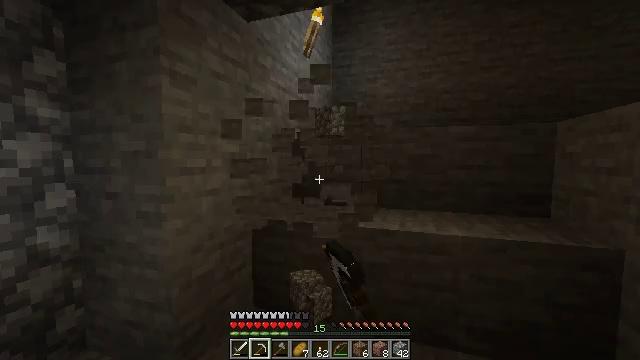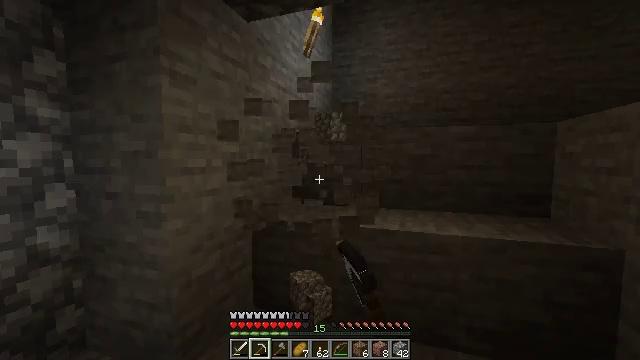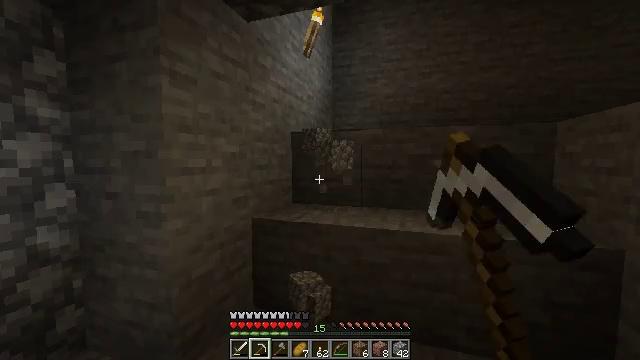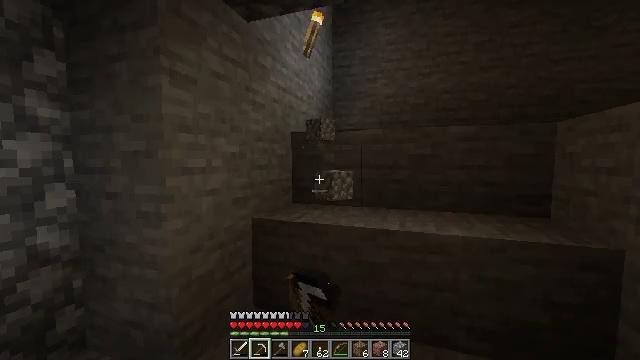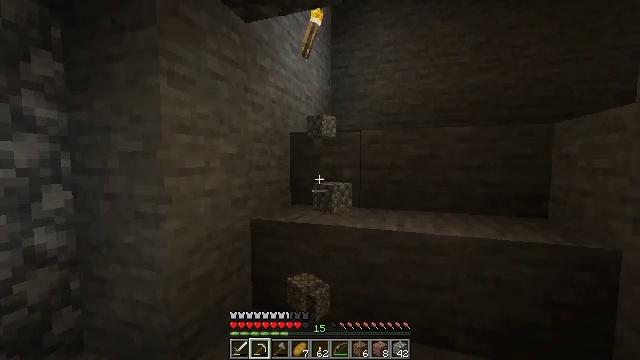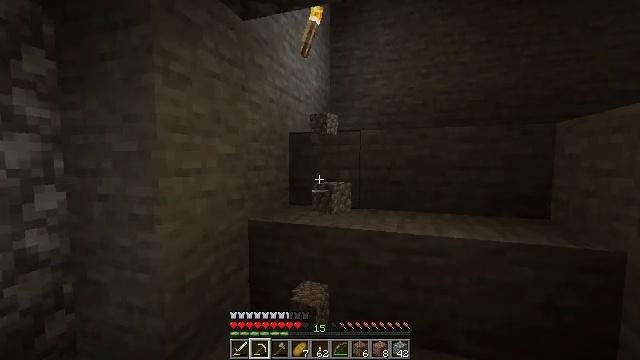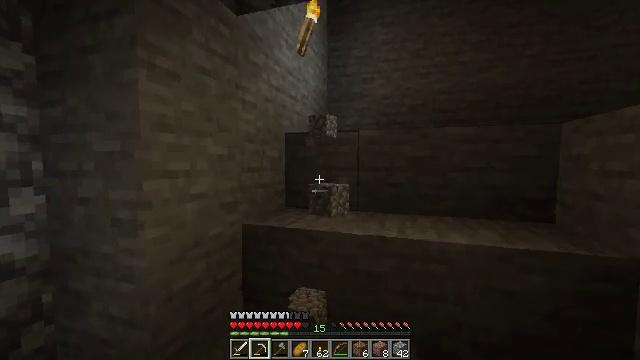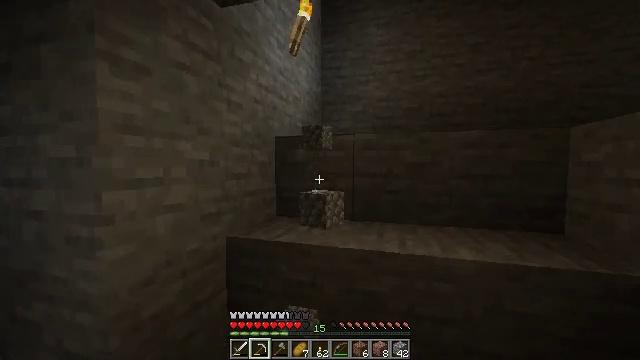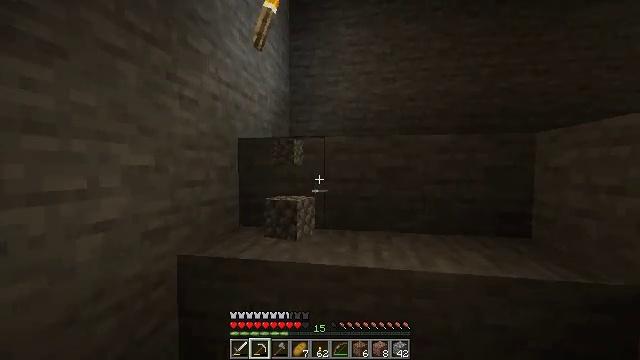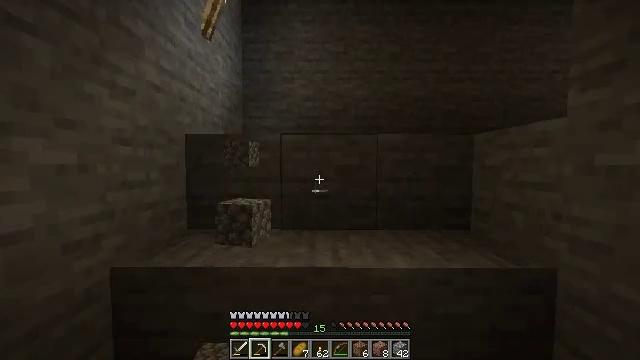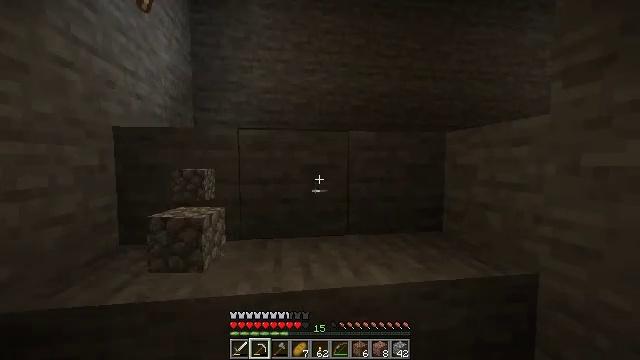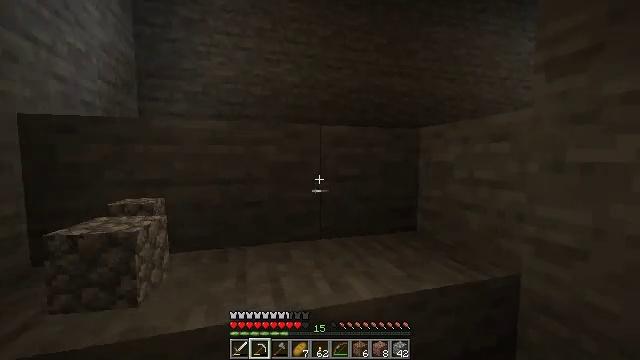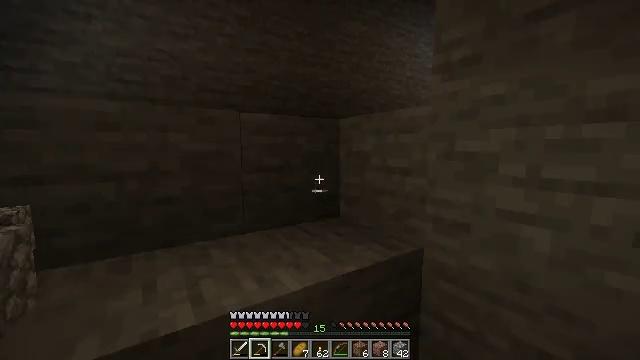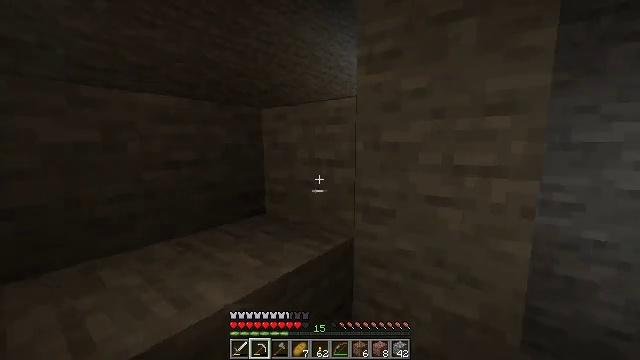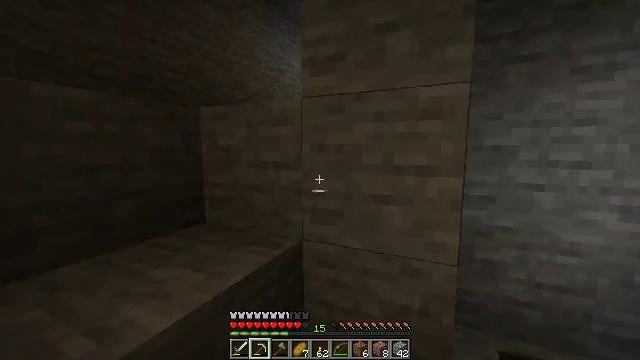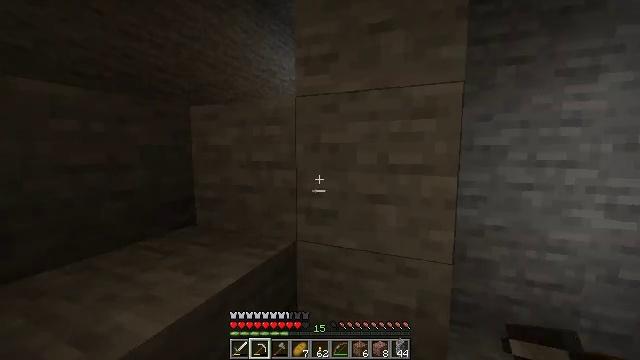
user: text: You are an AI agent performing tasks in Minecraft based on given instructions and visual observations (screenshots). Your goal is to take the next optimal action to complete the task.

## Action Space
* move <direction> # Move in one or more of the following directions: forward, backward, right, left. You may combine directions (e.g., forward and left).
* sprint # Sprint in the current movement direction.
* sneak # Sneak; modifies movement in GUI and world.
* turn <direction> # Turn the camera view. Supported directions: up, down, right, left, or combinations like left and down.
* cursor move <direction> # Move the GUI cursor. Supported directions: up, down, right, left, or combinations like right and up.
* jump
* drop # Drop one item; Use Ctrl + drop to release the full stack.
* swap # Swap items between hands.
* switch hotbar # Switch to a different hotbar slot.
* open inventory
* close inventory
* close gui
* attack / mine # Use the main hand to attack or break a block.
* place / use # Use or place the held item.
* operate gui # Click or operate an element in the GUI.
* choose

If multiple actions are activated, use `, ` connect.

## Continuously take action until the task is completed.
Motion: motion action
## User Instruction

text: Retrieve oak planks from the wooden block.
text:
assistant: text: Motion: attack / mine
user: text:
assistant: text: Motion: attack / mine
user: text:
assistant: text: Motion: no_op
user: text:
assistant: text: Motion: no_op
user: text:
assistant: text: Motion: move forward
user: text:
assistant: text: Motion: move forward
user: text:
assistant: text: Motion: move forward, turn right and up
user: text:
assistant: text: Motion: move forward, turn right
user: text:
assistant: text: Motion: move forward, turn right
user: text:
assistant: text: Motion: move forward, turn right
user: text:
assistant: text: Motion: move forward, turn right
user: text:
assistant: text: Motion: turn right and down
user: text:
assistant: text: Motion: turn right and down
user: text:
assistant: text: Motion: turn right
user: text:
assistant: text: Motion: turn right
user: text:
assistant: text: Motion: move back
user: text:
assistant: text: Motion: move back
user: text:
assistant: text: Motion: move back
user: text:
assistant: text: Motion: move back
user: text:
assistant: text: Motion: move back, turn left and down
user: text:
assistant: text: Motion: move back, turn left and down
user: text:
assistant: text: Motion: move back, turn left and down
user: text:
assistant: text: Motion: move back, turn left and down
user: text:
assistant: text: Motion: turn left
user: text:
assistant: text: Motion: turn left
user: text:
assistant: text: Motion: move left, turn left and up
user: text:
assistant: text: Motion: move left, turn left and up
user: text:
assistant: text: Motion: move left, turn left and up
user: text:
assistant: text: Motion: no_op
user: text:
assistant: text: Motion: no_op